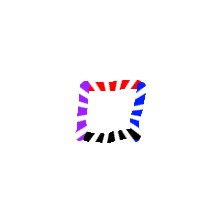
Shape: square